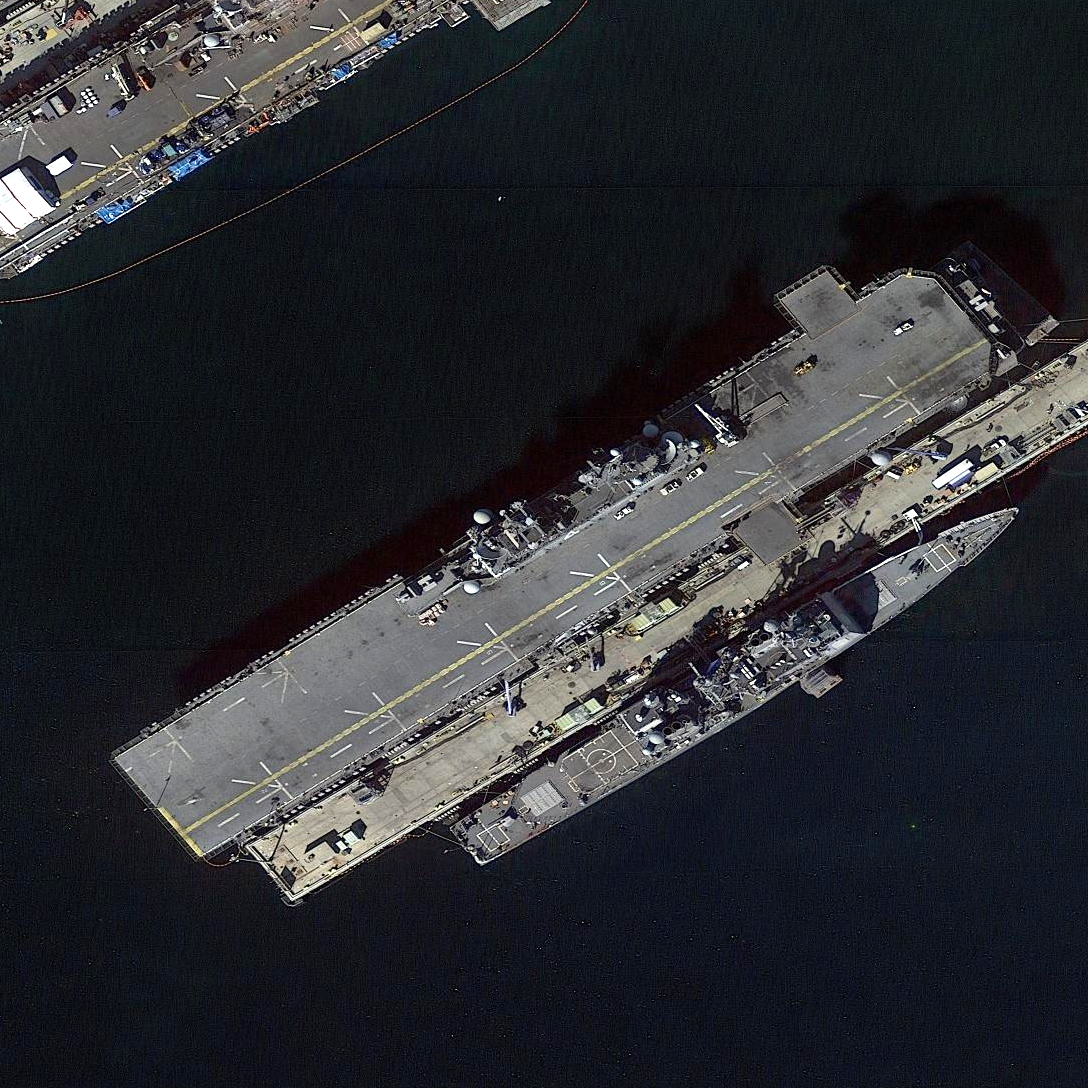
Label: assault